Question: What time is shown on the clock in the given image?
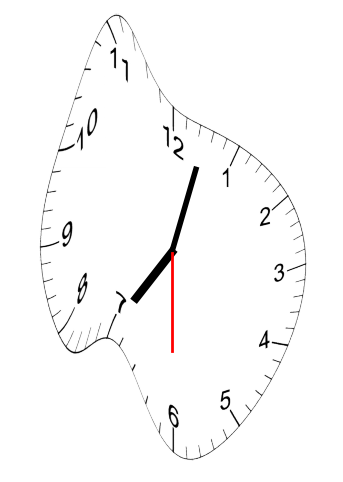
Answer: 07:02:30